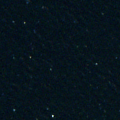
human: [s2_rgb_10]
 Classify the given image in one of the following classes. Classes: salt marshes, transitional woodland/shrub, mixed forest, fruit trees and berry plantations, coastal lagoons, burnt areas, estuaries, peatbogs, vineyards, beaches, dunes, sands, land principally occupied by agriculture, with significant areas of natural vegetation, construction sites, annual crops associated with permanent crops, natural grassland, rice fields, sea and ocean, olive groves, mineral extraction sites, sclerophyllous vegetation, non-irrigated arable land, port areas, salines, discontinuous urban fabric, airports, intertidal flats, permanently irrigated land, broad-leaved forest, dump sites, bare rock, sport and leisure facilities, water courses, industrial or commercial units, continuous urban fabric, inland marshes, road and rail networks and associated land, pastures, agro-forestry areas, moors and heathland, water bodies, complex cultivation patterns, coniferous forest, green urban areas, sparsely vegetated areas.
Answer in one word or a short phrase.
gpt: sea and ocean